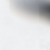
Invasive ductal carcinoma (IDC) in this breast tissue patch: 0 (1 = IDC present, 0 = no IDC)